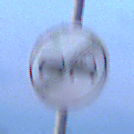
Verkehrszeichen: EndeUeberholverbot
Umgebung: Outdoor, Urban
Tageszeit: Dawn
Wetter: PartlyCloudy
Licht: Natural
Jahreszeit: NotSpecified
Kontrast: LowContrast